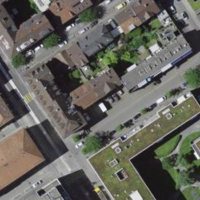
EUNIS habitat code: 54
Species observed at this site:
Allium ursinum